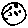
Label: moon